Question: These are some "windows" shown in the watershed demo of OpenCV package.
Interaction between user and the app includes some simple discrete input characters and I barely see any sort-of command line input.
I'd like to make it just a bit more convenient interaction. something likes:
funcA arg1 arg2Enter
funcB arg1 ... Enter
after "enter", the command is run
is there anything like that in OpenCV??

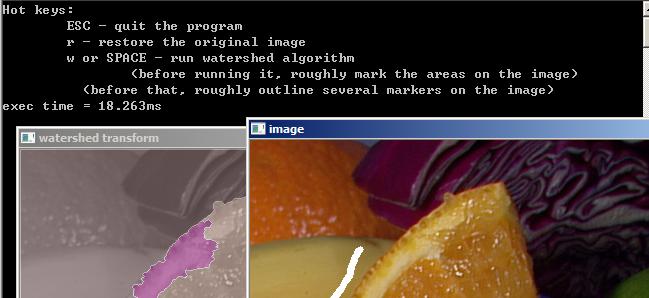
Answer: Are you saying that you want to call a function of your program while the program is running to process the images? For example while the program is running you call 'watershed(whatever, arguments)' ?
I don't think that you can do that without some effort. I haven't tried anything like it, but what comes to my mind is using a separate thread to get input and then map that input to a function.
See also <URL> answer if indeed this is what you are looking for.